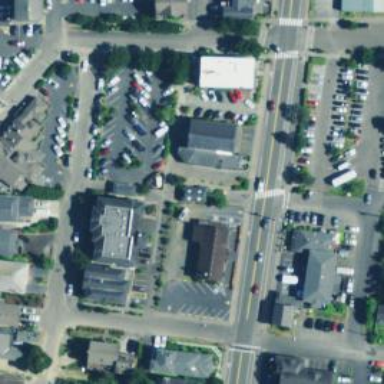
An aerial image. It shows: Convenience shop.